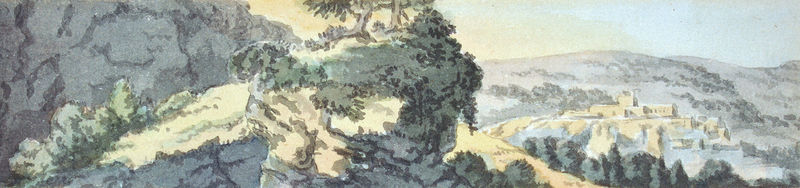
Titel: Italienische Gebirgslandschaft
Künstler: Johann Wolfgang Goethe
Standort: Düsseldorf
Institution: Goethe-Museum, Anton-und-Katharina-Kippenberg-Stiftung
Schlagwörter: baum, berg, blau, blätter, dunkel, felsen, gemälde, gestein, himmel, schatten, weiß, wolken, aquarell, bäume, grün, impressionismus, landschaft, ocker, sand, stadt, ausschnitt, frau, hell, licht, strasse, zeichnung, anlage, ausblick, blick, gebäude, haus, schloss, schnee, weg, malerei, stein, steine, bild, öl, hügel, natur, strauch, busch, büsche, einsam, sonne, sträucher, pflanzen, rosa, tal, wald, anhöhe, hellblau, aussicht, sommer, papier, ansicht, italien, ort, vedute, studie, abhang, berge, fels, felswand, fläche, gebirge, dorf, bergkette, gelände, grafik, graphik, tag, massiv, querformat, detail, impressionistisch, waldrand, ortschaft, panorama, burg, alpen, geld, schneelandschaft, festung, wälder, abgrund, schweiz, quer, österreich, verschwommen, wurzeln, anwesen, tempel, plateau, goethe, bewuchs, hochebene, landshaft, plateu, 1800, 18, toskana im schnee, abendsonne mit schneelandschaft, bergeschnee